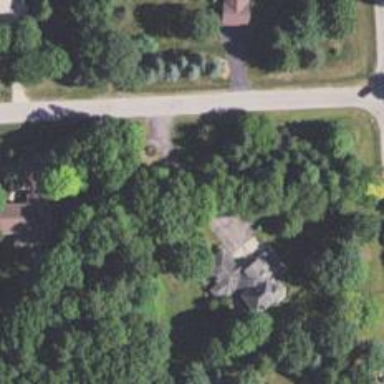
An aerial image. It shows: Driveway.